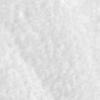
Label: no_change